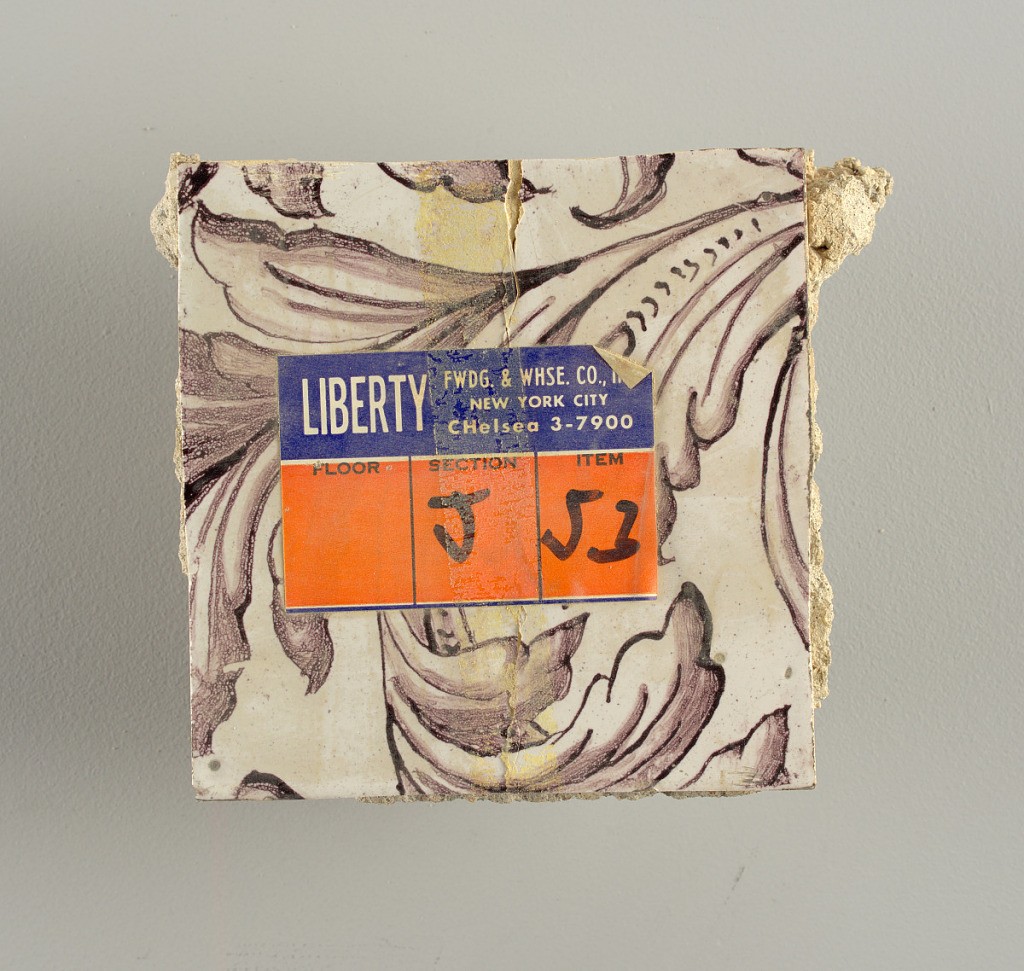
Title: Wall facing
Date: ca. 1725
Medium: tin-glazed earthenware, underglaze
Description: Two vertical rectangles, twenty-three tiles high.  A) Nine tiles wide at top; seven tiles wide at bottom.  B) Ten and one-half tiles wide.

Arabesque design of foliage.  A) with centered figure of Justice under a canopy.  B) with centered urn.